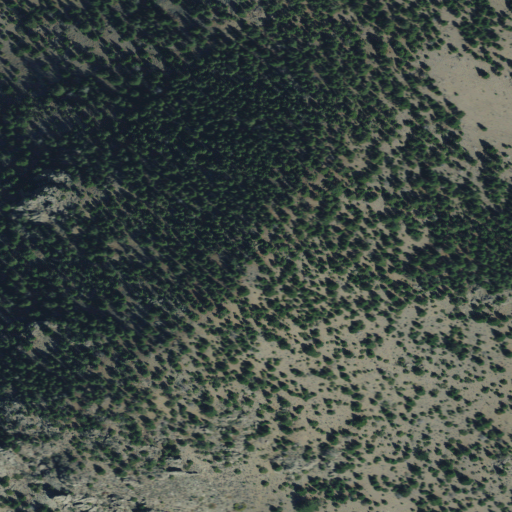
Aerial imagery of mountain in Montana named Glendale Butte containing evergreen forest, shrub, and grassland